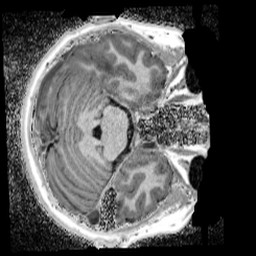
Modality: UNIT1_denoised
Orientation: axial
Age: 13
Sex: male
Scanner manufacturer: siemens
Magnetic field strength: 3 T
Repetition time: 4 s
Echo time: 0.00299 s